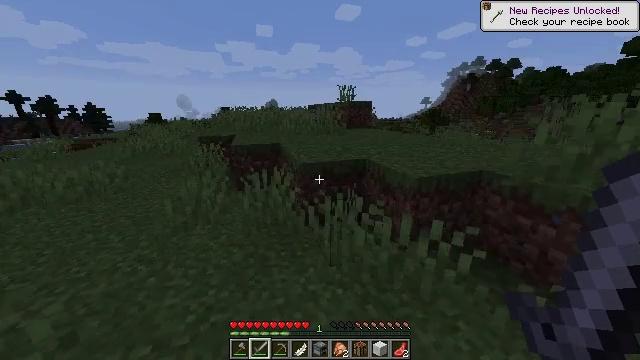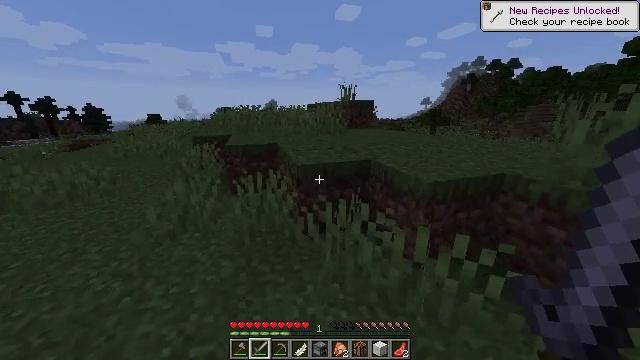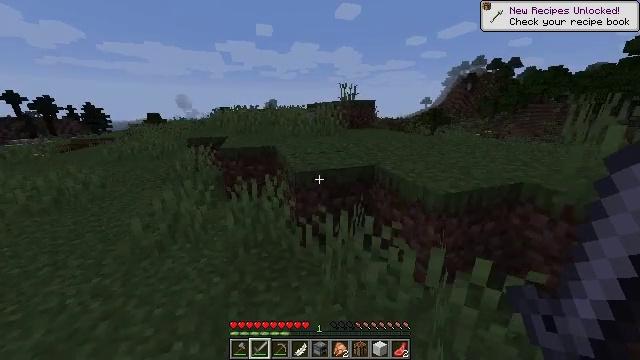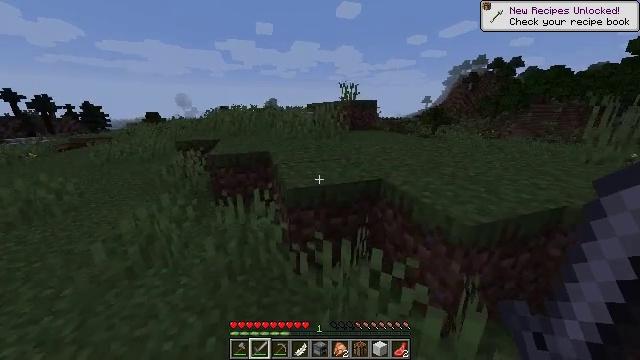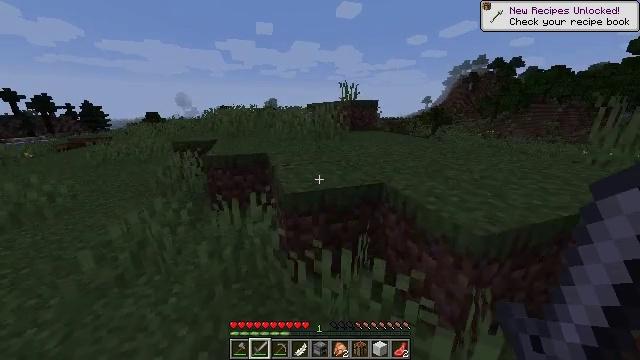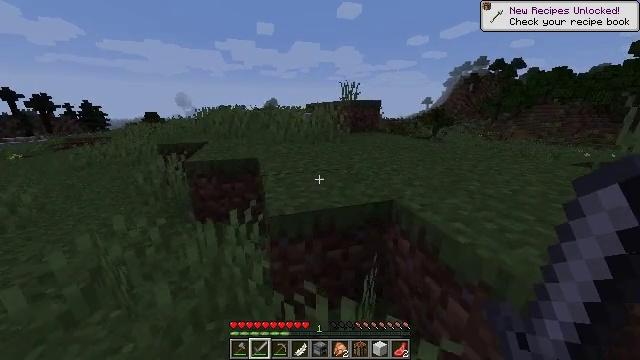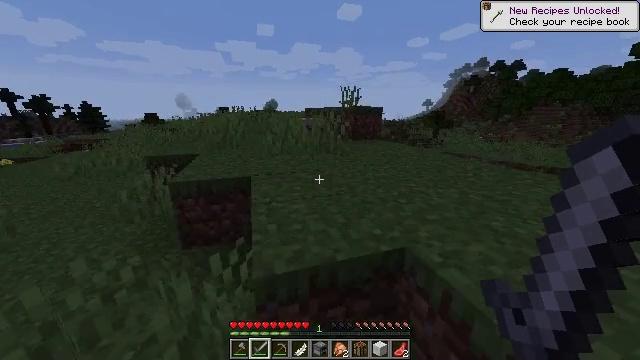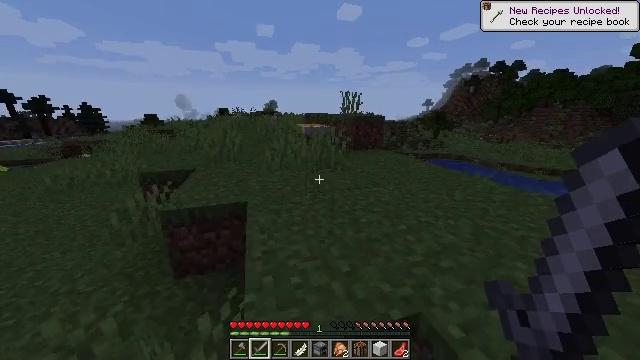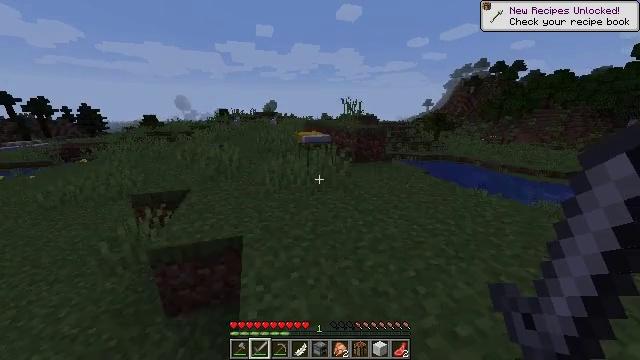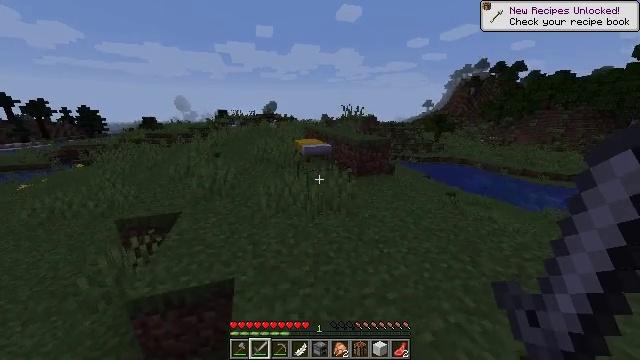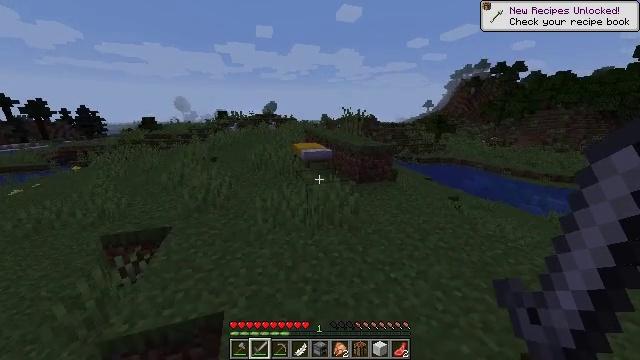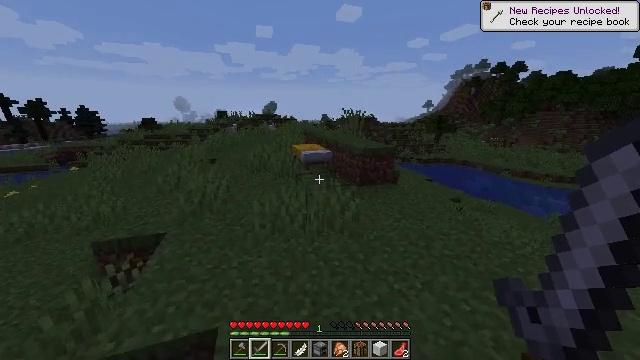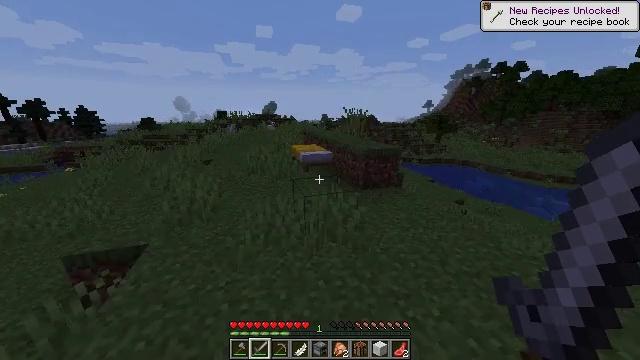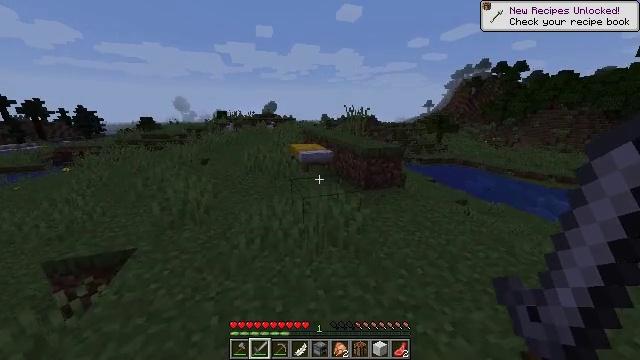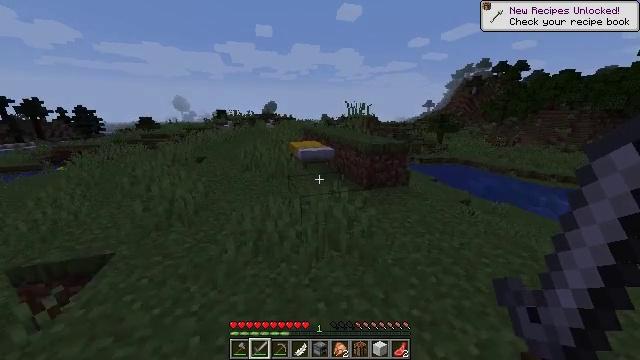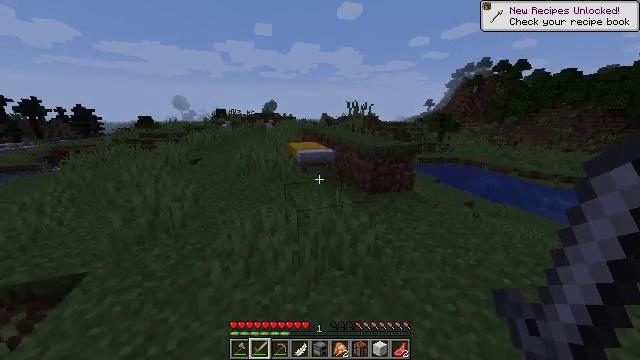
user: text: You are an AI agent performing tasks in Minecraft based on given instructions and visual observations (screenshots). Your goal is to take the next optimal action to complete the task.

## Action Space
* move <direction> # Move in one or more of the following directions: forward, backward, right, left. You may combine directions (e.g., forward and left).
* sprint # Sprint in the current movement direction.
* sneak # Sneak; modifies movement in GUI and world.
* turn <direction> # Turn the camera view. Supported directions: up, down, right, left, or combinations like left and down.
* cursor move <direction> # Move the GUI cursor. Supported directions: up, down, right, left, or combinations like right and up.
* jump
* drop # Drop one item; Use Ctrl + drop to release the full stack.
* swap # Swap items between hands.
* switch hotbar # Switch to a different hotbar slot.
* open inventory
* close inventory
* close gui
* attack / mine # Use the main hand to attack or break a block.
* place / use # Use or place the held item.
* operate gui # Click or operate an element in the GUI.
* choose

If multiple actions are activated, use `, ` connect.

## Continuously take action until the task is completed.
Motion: motion action
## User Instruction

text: Destroy the yellow bed to recycle it.
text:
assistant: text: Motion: move forward
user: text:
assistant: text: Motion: move forward
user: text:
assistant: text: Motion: move forward
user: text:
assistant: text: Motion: move forward
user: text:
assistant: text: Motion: move forward
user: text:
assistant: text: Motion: move forward, jump
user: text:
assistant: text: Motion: move forward, jump
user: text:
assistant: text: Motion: move forward
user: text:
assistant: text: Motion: move forward
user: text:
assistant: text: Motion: move forward
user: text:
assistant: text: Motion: move forward
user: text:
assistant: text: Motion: move forward
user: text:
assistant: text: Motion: move forward
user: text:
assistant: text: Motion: move forward
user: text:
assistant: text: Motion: move forward, sprint
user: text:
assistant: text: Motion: move forward, sprint
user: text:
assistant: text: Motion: move forward, sprint
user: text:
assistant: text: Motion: move forward, sprint
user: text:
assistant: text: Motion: move forward, sprint
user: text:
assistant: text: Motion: move forward, sprint
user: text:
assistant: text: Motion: move forward, sprint
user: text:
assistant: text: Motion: move forward, sprint
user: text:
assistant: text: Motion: move forward
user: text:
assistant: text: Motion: move forward
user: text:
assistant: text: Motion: move forward
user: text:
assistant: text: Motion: use / place
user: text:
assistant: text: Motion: use / place
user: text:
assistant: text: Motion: use / place
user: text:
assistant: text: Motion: use / place
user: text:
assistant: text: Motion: no_op